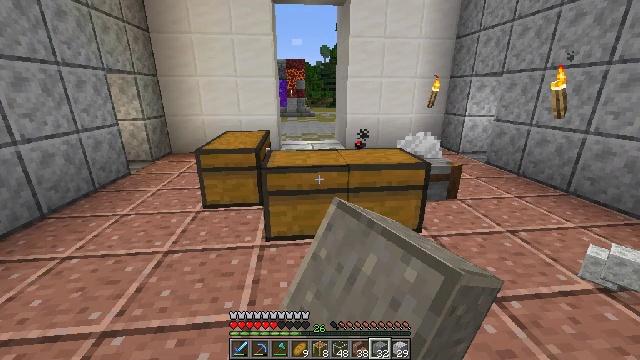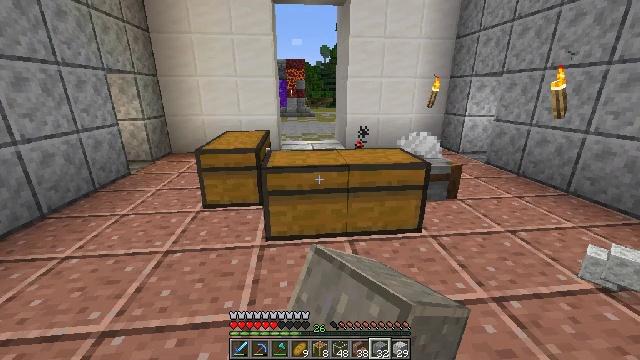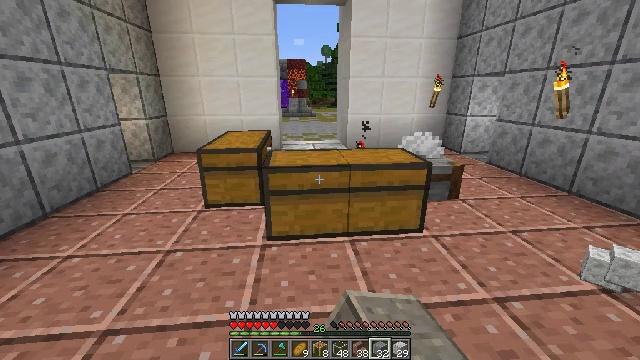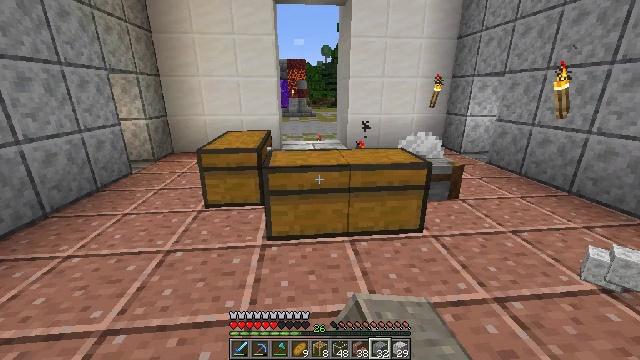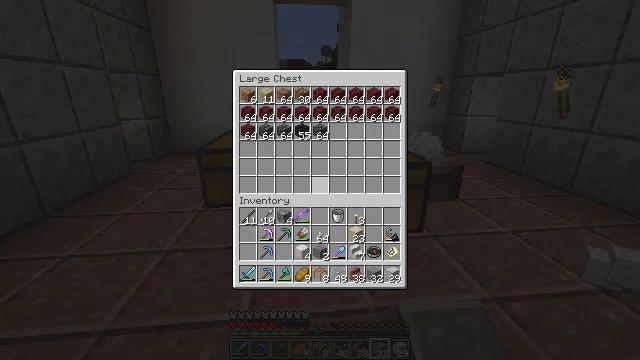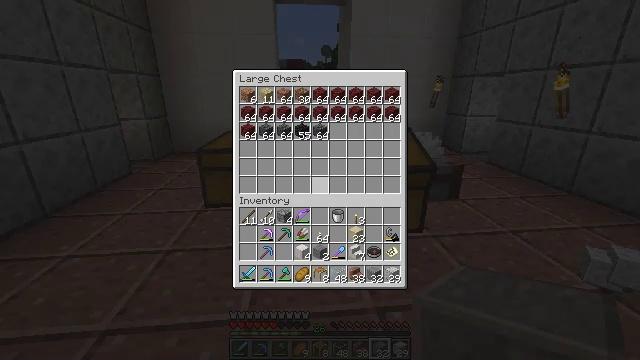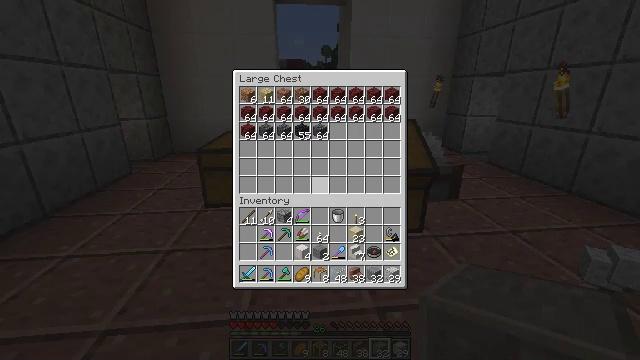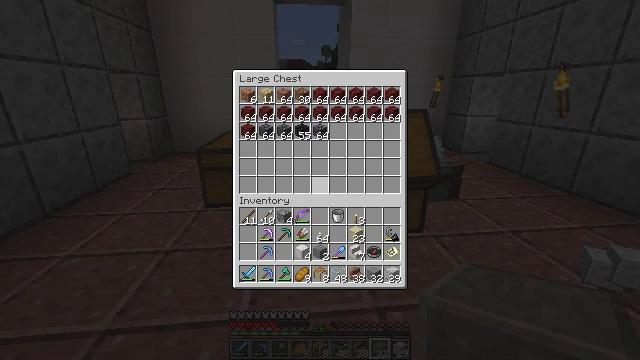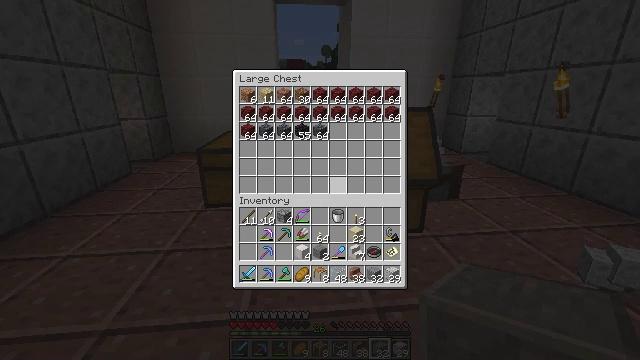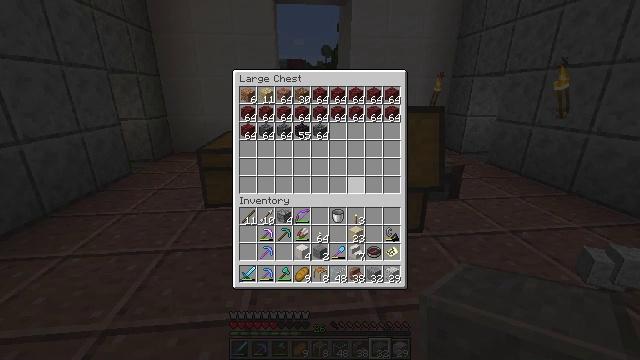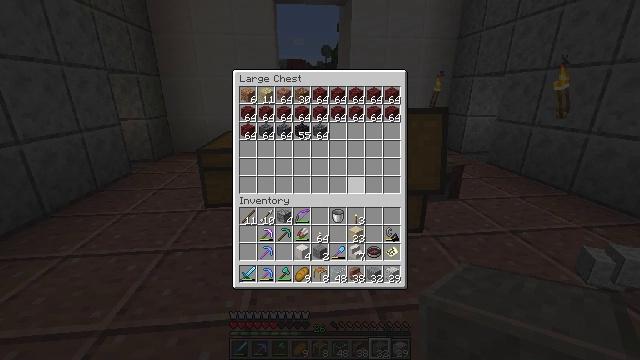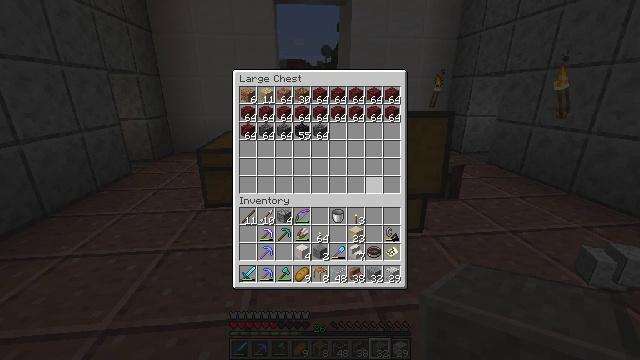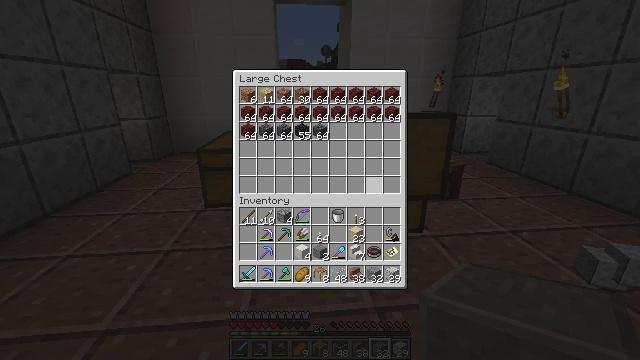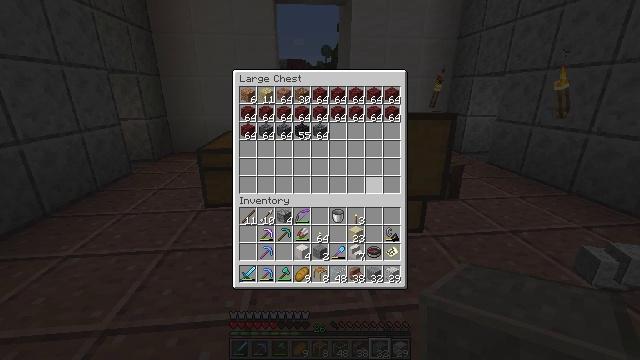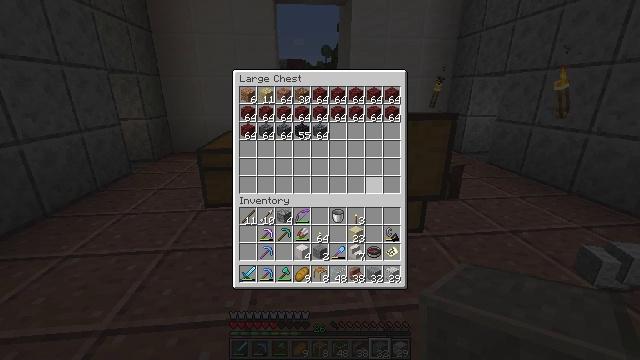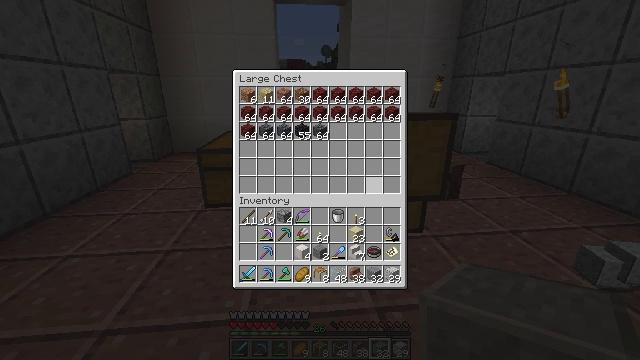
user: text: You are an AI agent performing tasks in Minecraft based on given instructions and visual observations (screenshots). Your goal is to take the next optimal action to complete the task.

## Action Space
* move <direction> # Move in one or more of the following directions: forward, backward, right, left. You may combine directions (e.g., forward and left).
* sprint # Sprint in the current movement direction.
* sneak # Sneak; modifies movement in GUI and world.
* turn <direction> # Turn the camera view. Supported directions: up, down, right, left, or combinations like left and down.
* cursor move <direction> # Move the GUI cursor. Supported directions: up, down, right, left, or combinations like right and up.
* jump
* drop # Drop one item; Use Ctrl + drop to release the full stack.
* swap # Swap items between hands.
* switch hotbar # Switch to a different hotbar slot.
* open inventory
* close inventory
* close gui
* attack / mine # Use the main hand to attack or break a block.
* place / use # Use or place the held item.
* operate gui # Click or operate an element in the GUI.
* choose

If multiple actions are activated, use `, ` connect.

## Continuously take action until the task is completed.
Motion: motion action
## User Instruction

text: Use the crafting table to craft polished andesite stairs.
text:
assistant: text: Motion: use / place
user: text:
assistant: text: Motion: use / place
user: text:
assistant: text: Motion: no_op
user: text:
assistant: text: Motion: open gui
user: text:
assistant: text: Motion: no_op
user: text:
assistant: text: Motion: no_op
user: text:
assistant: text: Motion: cursor move right
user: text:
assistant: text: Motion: cursor move right
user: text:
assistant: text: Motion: cursor move right
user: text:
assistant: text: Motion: cursor move right
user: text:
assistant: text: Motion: cursor move right
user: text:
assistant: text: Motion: no_op
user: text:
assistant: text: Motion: no_op
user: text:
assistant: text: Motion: no_op
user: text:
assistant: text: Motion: no_op
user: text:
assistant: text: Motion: no_op
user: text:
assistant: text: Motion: no_op
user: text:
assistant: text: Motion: no_op
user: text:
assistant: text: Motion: no_op
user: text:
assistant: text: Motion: cursor move left
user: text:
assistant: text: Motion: cursor move left
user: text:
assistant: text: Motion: no_op
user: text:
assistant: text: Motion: no_op
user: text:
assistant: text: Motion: close gui
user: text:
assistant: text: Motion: turn left
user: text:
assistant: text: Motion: turn left
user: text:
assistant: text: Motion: turn left
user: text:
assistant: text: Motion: turn left
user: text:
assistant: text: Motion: move forward, turn left
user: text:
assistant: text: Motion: move forward